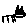
Label: cat